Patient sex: M
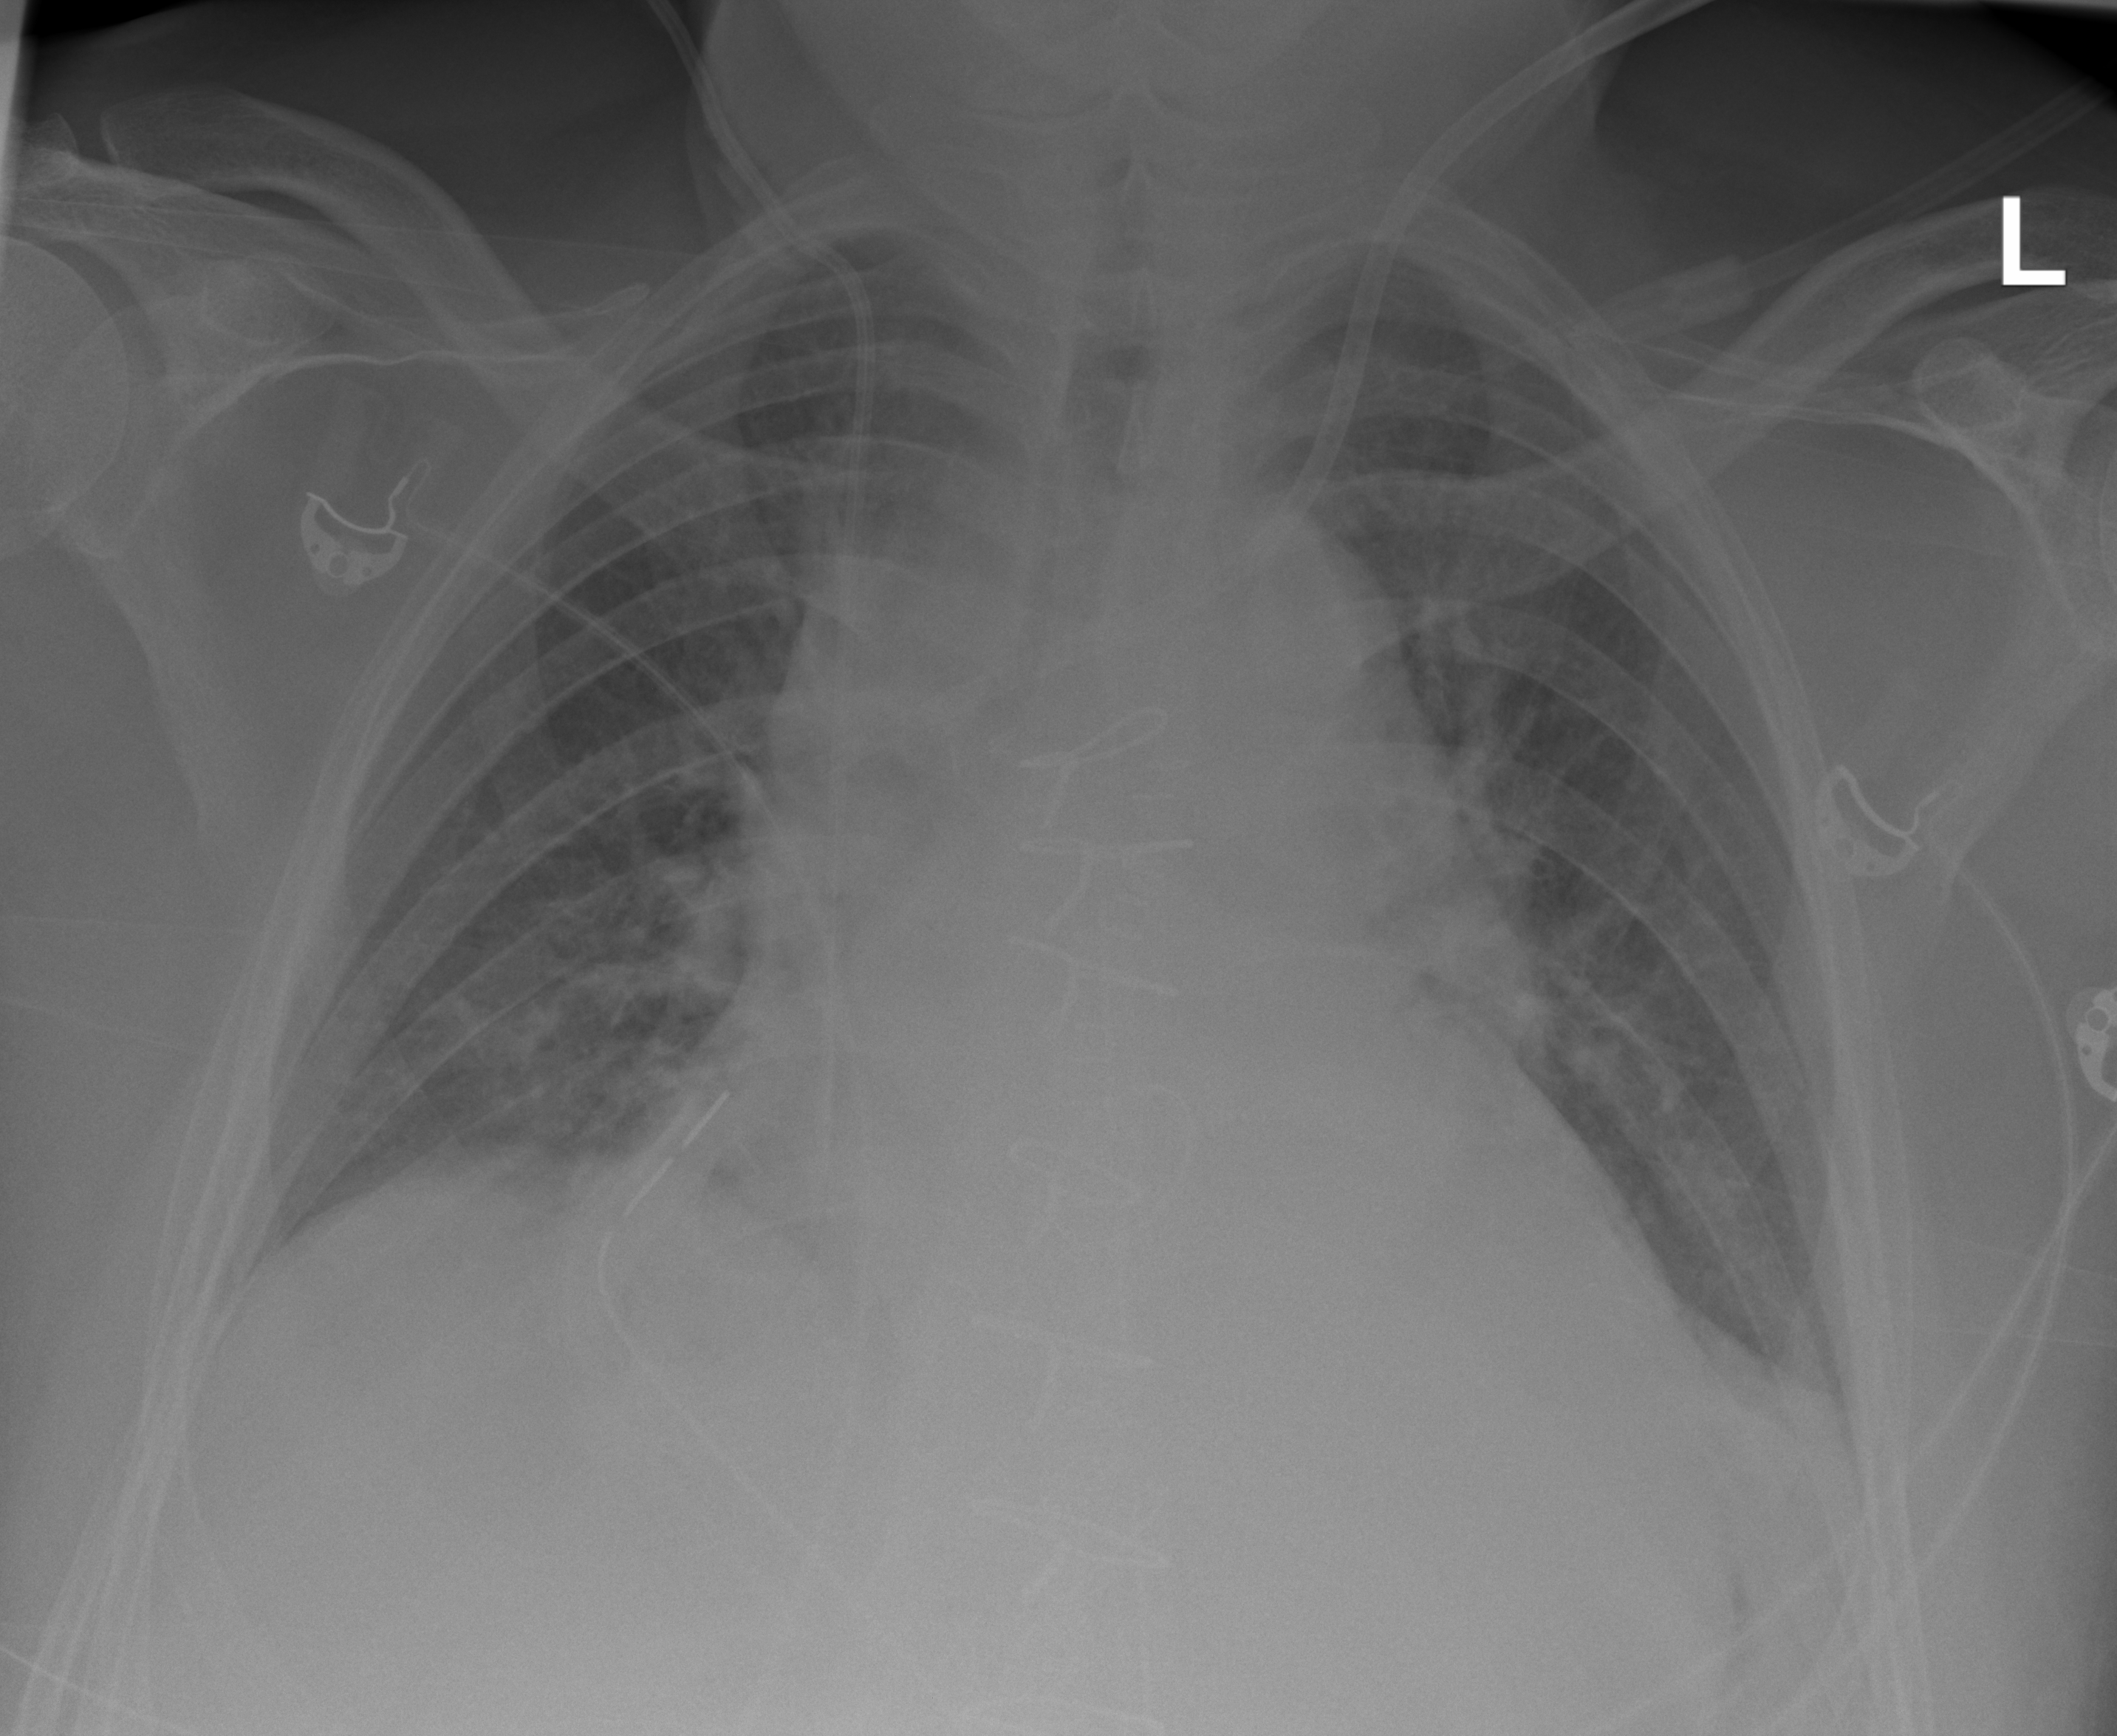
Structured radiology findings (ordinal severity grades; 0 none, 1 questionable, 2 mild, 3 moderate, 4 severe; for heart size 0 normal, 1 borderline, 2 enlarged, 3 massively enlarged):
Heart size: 2
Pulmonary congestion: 0
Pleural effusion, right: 0
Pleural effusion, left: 1
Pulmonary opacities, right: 0
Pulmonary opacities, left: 0
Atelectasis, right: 0
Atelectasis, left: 0